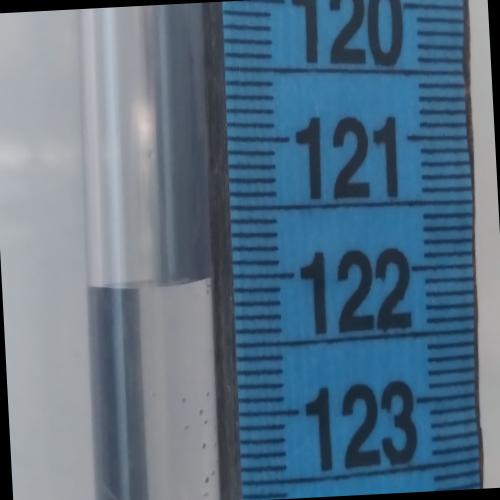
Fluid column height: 122.0 cm